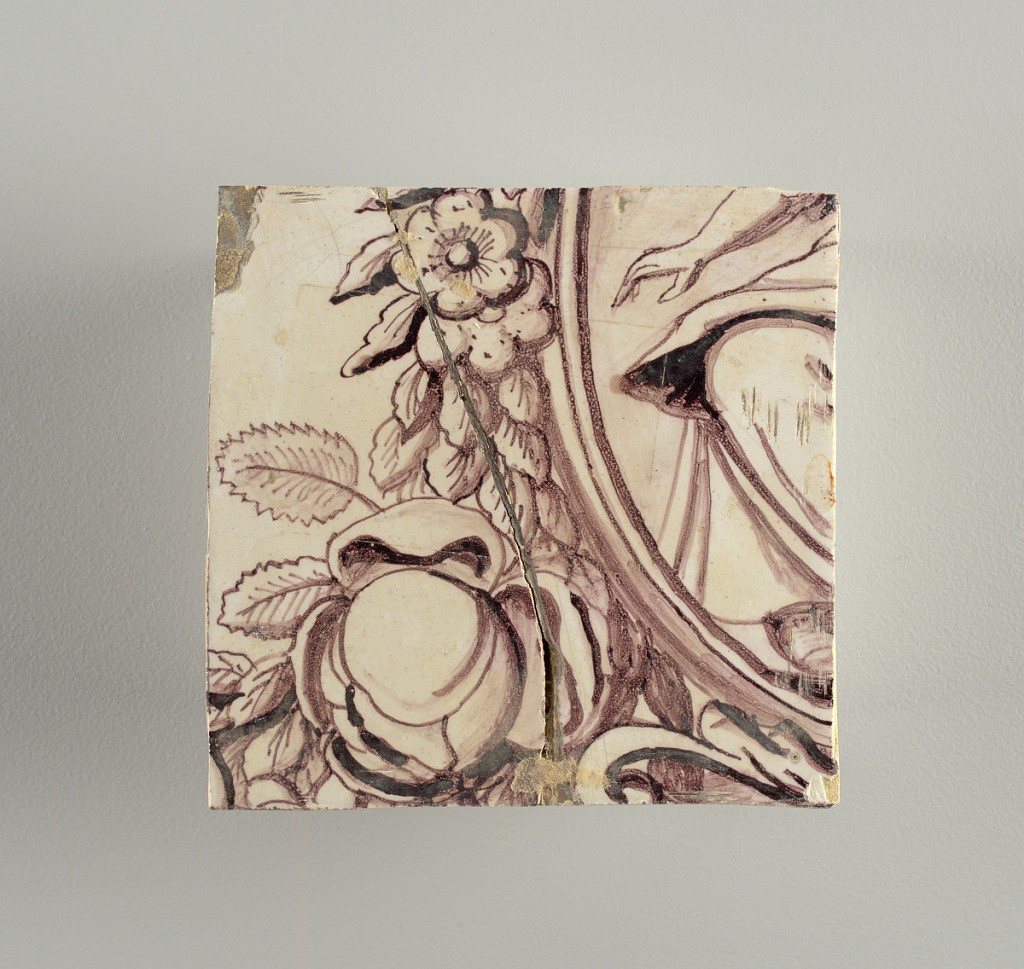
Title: Wall facing
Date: ca. 1725
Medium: tin-glazed earthenware, underglaze
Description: Running design for a frieze or a dado, composed of scrolls of foliage and strapwork, and four repeating motifs--a seated woman in a small upright oval medallion, a putto seated on a rocailled base, and strapwork in axial pattern.  The various panels, A to F, show various repeats of the same design, all being five tiles high and a varying number of tiles wide.